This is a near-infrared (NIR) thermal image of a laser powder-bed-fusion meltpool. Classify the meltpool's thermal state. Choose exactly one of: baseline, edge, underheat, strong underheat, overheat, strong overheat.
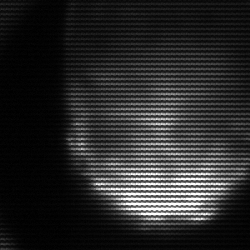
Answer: edge